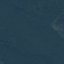
Land use / land cover: Forest